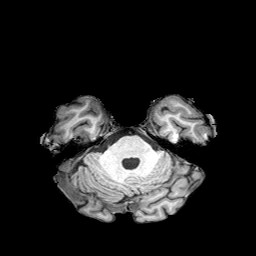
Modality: T1w
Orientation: coronal
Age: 66
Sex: male
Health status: healthy